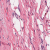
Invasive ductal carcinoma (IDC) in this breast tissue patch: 0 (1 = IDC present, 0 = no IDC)